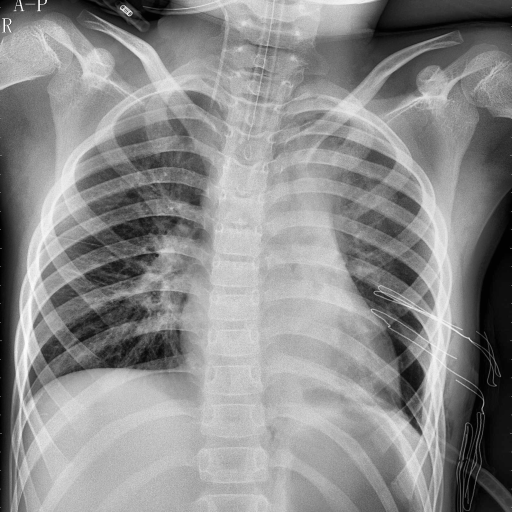
Finding: PNEUMONIA